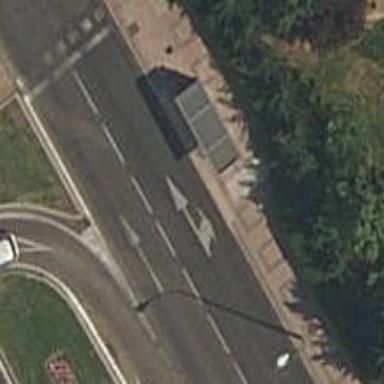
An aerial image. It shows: Public transport stop position.